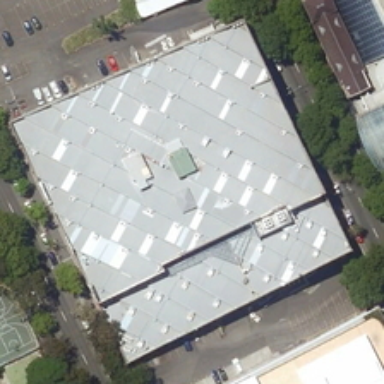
Some green trees and several buildings are around a white square center building .